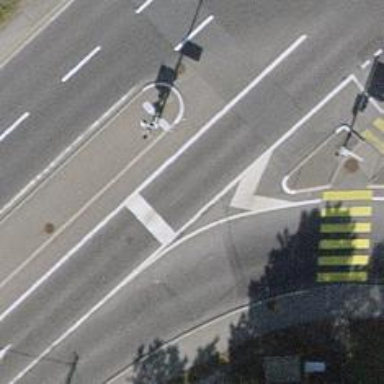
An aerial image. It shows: Road with traffic signals.